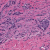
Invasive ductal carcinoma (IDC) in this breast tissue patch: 1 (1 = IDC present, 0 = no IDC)